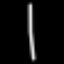
Label: line